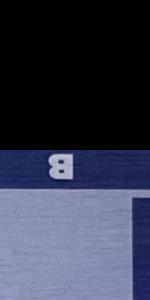
Label: Empty